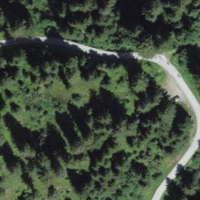
EUNIS habitat code: 43
Species observed at this site:
Petasites albus